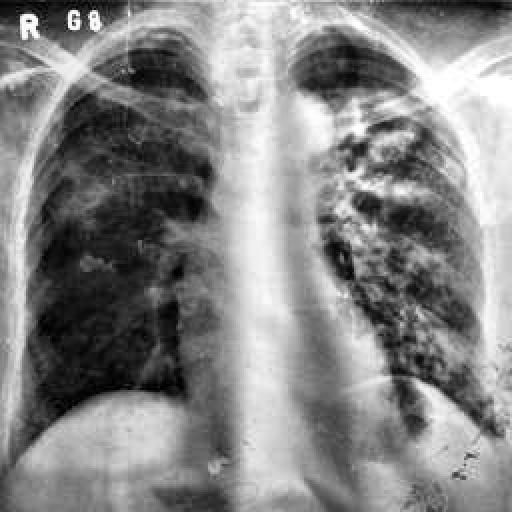
Finding: TUBERCULOSIS